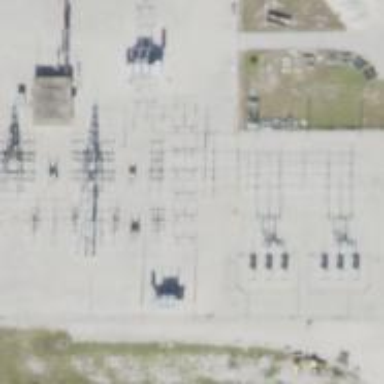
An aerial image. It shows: Switch used for power control.